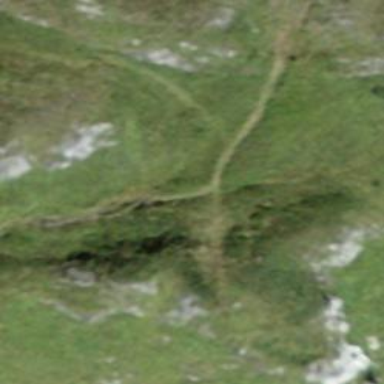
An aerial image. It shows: Path.